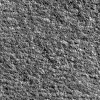
Atmospheric dust classification: not_dusty